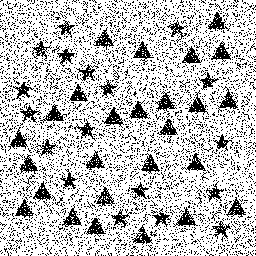
Squares: 0
Triangles: 26
Stars: 18
Total shapes: 44